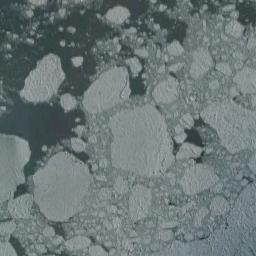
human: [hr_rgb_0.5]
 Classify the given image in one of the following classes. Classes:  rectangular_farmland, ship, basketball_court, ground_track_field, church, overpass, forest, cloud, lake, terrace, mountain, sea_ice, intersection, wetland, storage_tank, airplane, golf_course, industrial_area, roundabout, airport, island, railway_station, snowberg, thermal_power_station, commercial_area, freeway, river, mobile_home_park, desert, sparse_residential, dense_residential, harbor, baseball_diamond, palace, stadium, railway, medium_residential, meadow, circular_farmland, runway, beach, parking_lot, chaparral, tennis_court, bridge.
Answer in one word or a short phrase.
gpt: sea_ice